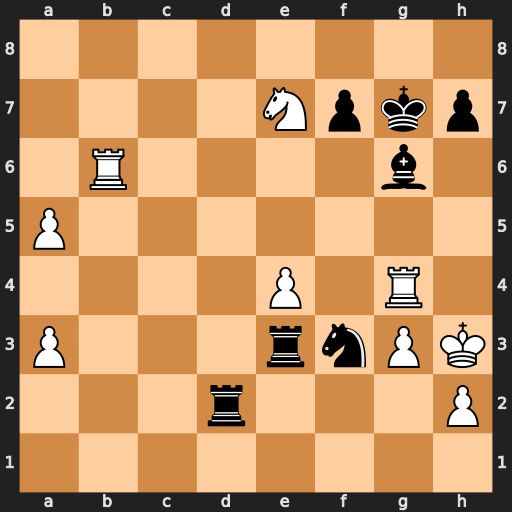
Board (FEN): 8/4Npkp/1R4b1/P7/4P1R1/P3rnPK/3r3P/8
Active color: w
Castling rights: -
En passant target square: -
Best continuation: Nf5+ Kh8 Rb8+ Rd8 Rxd8#